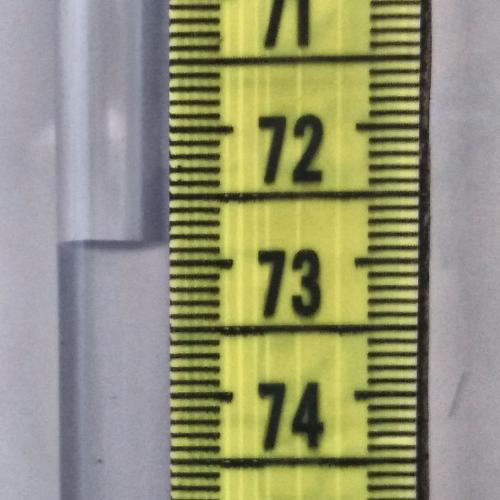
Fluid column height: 72.8 cm